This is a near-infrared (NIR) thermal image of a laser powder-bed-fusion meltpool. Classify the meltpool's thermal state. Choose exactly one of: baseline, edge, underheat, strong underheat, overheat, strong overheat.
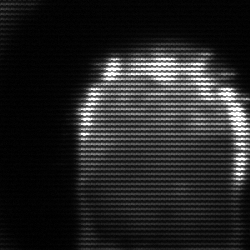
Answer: baseline